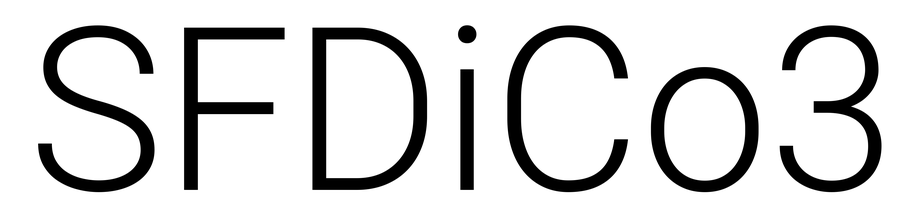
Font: Roboto_Light